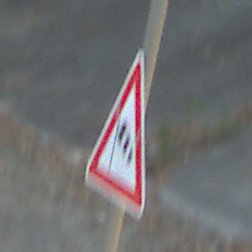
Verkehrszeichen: SeitenwindVonLinks
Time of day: MorningAfternoon
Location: Outdoor (Nature)
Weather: PartlyCloudy
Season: NotSpecified
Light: Natural